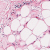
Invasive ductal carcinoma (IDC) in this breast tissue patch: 0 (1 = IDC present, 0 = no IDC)